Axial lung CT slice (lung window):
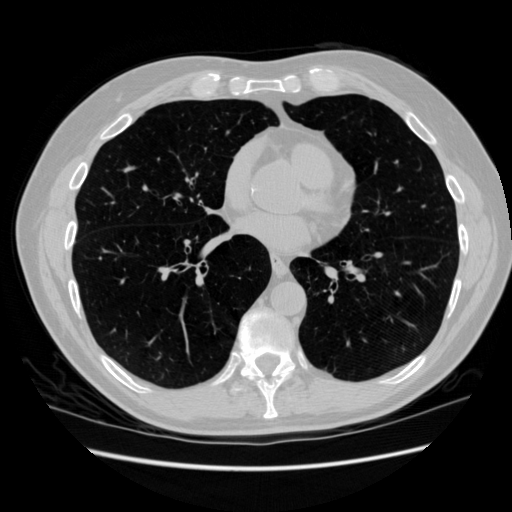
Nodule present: no